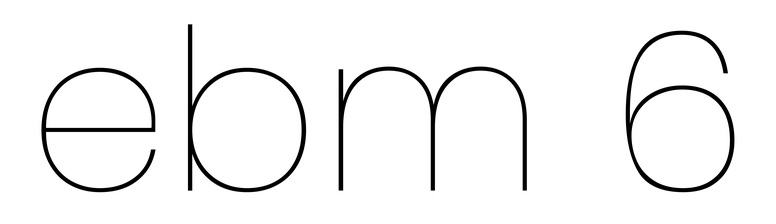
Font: Poppins-Thin